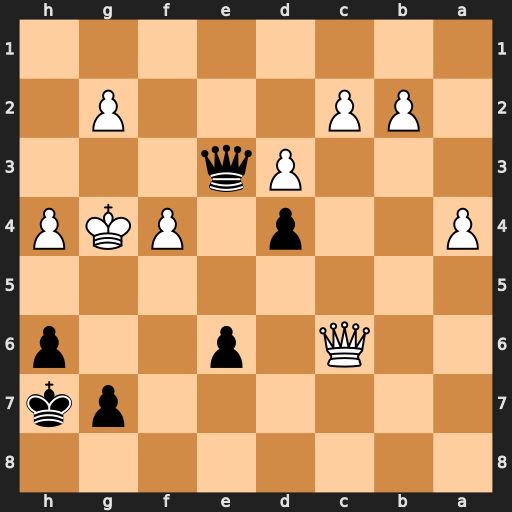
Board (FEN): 8/6pk/2Q1p2p/8/P2p1PKP/3Pq3/1PP3P1/8
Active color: b
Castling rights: -
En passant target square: -
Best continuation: h5+ Kxh5 Qg3 Qxe6 g6+ Qxg6+ Qxg6#